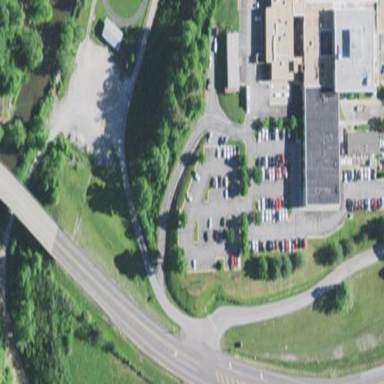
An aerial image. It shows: Parking area.